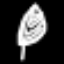
Label: leaf